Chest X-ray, PA view. Patient: 63 years old, sex F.
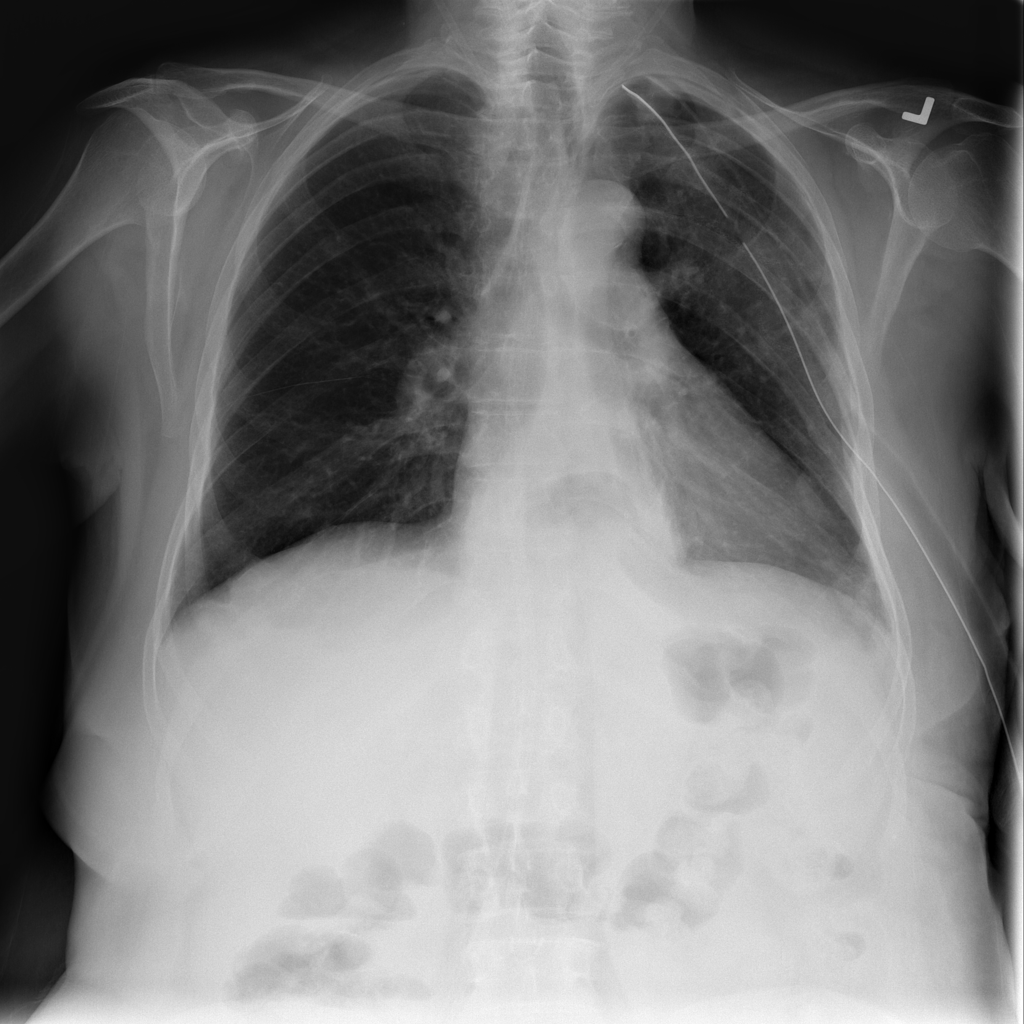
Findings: No Finding